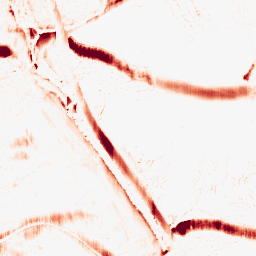
Category: morphological
Decomposition family: morphological_ellipse
Decomposition parameters: operation: opening
width: 20
height: 5
Upsampling method: quartic
Upsampling parameters: scale: 2
Upsampling scale: 2